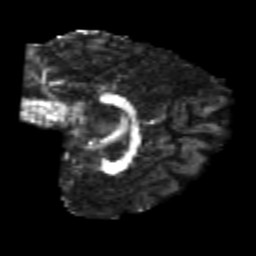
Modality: FA
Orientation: sagittal
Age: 22
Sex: female
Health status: healthy
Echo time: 0.074 s